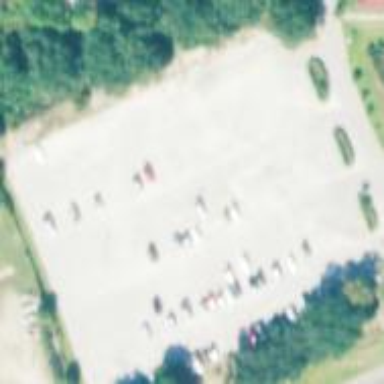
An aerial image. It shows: Parking area.